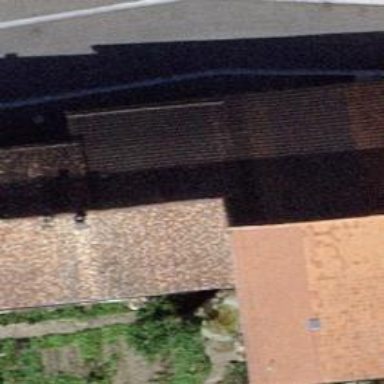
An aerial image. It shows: Restaurant.